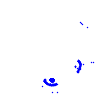
Particle: electron